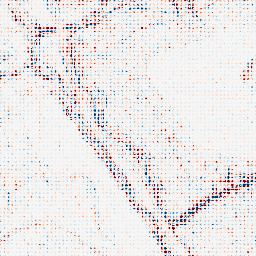
Category: wavelet
Decomposition family: wavelet_dwt
Decomposition parameters: wavelet: db2
level: 2
Upsampling method: sinc_hamming
Upsampling parameters: scale: 8
kernel_size: 4
Upsampling scale: 8